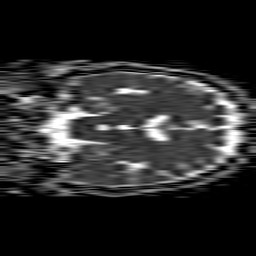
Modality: ADC
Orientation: coronal
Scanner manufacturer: philips
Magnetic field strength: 1.5 T
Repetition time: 4.6 s
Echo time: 0.08941 s